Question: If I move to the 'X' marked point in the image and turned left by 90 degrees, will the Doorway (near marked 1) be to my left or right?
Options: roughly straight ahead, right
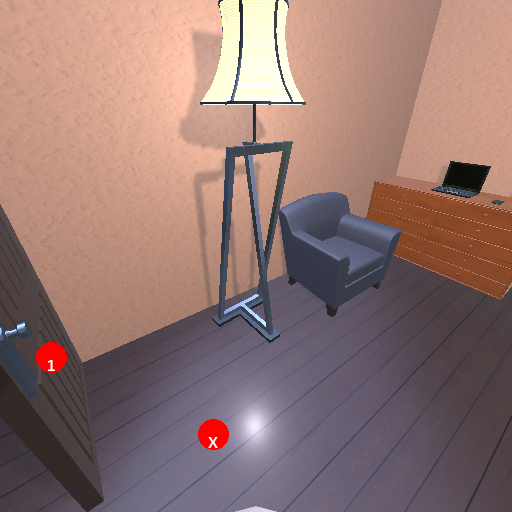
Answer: roughly straight ahead